Question: A bit of an obscure title I know, my issue is with trying to pull out the lat and lng info from the start and end locations of the steps within a direction service return object.
sample code, the callback from a directions request as such:
'''
directionsService.route(request, function (response, status) {
if (status == google.maps.DirectionsStatus.OK) {
for (var routeItr = 0; routeItr < response.routes.length; routeItr++) { // each route in the response
for (var legItr = 0; legItr < response.routes[routeItr].legs.length; legItr++) { // each leg in the route
for (var stepItr = 0; stepItr < response.routes[routeItr].legs[legItr].steps.length; stepItr++) { // each step in the leg
alert(response.routes[routeItr].legs[legItr].steps[stepItr].start_location.lat);
}
}
}
}
})
'''
you would assume that the alert there would return the lat number, instead it shows this:

Is this an issue my end? am I not understanding how this direction response object works? or an issue with my browser? or a bug in google's code?
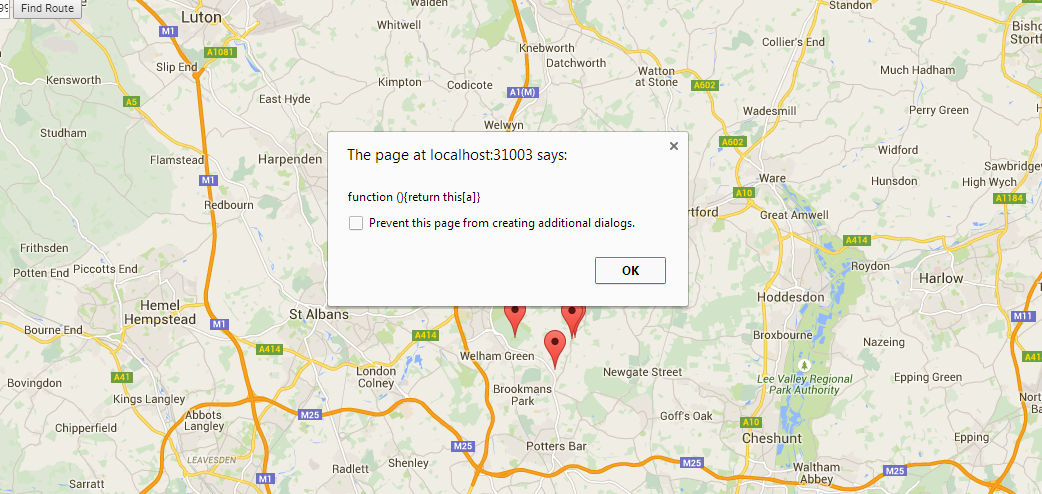
Answer: A <URL> method that returns the latitude.
'''
directionsService.route(request, function (response, status) {
if (status == google.maps.DirectionsStatus.OK) {
for (var routeItr = 0; routeItr < response.routes.length; routeItr++) { // each route in the response
for (var legItr = 0; legItr < response.routes[routeItr].legs.length; legItr++) { // each leg in the route
for (var stepItr = 0; stepItr < response.routes[routeItr].legs[legItr].steps.length; stepItr++) { // each step in the leg
alert(response.routes[routeItr].legs[legItr].steps[stepItr].start_location.lat());
}
}
}
}
})
'''